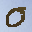
Label: 0